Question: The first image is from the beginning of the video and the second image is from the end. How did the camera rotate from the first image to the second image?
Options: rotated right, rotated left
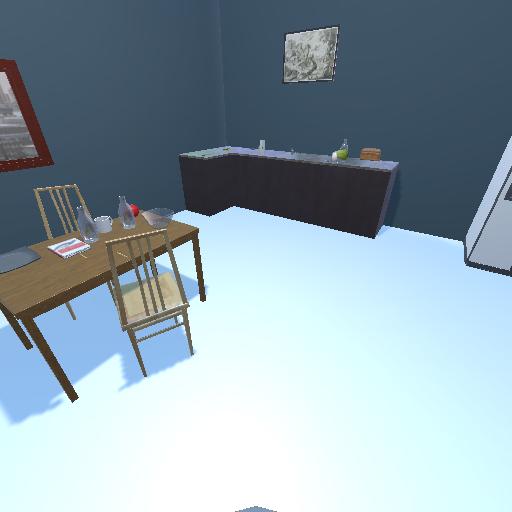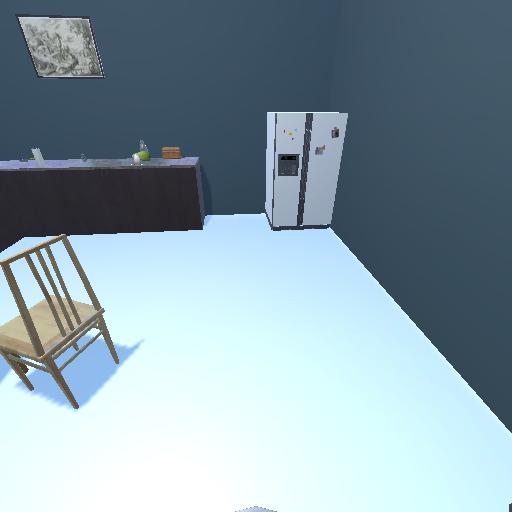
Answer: rotated right